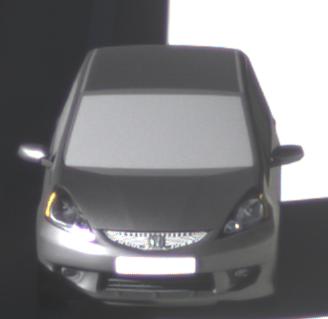
Make: Honda
Model: Jazz 1.2
Detailed model: Jazz (III) (11/08 - 04/11)
Model produced from: 2008/11
Model produced until: 2010/10
Doors: 5
Color: gray
Road condition: dry road
Daytime: morning or afternoon
Contrast: high contrast